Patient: sex F, age 49
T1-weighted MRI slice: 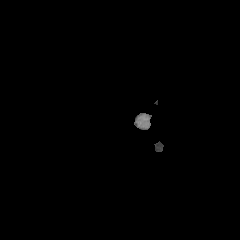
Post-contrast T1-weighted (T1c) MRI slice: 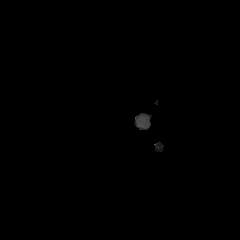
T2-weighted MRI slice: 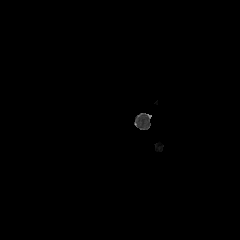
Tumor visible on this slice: no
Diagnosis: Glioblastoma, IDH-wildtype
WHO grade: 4